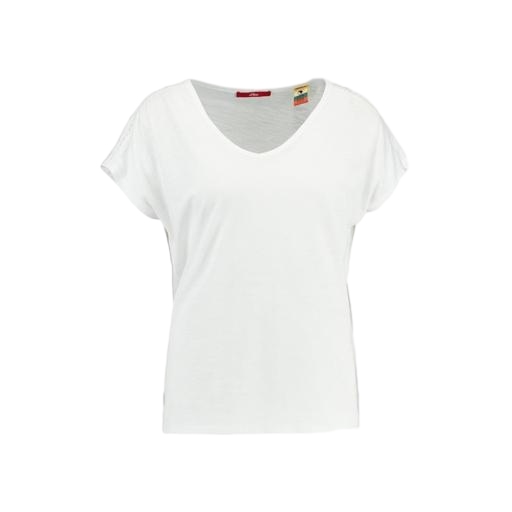
white swiss v-neck tee, v shaped white t-shirt, white t-shirt woman, white background